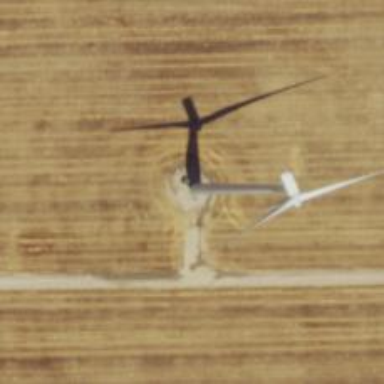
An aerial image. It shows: Wind generator with horizontal axis. The generator is wind turbine.